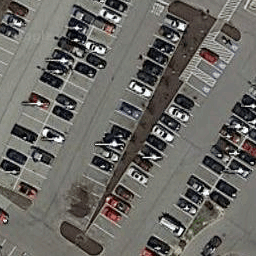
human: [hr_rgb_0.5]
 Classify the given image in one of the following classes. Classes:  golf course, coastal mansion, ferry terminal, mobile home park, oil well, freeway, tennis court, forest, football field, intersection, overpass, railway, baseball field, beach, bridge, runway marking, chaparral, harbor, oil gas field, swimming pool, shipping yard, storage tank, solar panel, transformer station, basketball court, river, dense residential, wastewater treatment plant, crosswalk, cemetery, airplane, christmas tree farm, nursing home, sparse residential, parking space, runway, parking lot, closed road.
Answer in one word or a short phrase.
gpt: parking lot